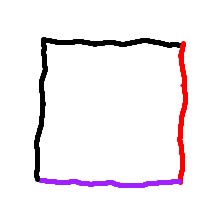
Shape: square